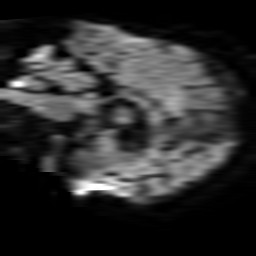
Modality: TRACE
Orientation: sagittal
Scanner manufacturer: philips
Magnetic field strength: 3 T
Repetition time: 3.135 s
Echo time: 0.076 s